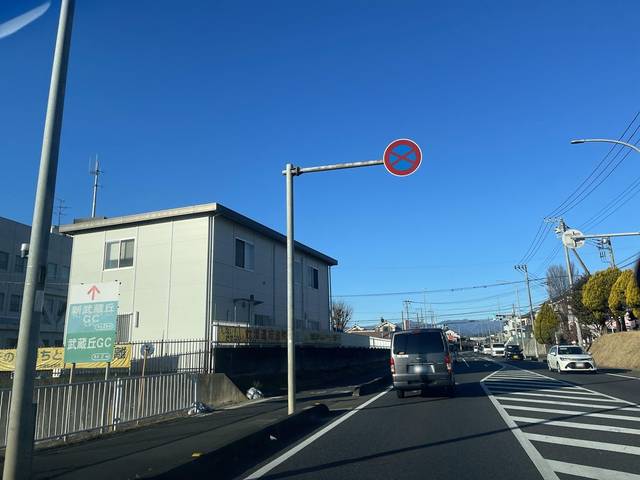
Region: Japan
Coordinates: 35.859, 139.336